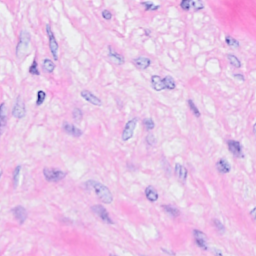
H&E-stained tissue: Breast